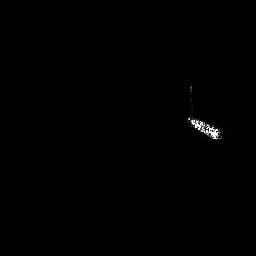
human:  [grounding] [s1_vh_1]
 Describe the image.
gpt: In the satellite image, there is  <ref>1 medium ship </ref> <box>[[71, 43, 87, 54, 0]]</box> located at right.